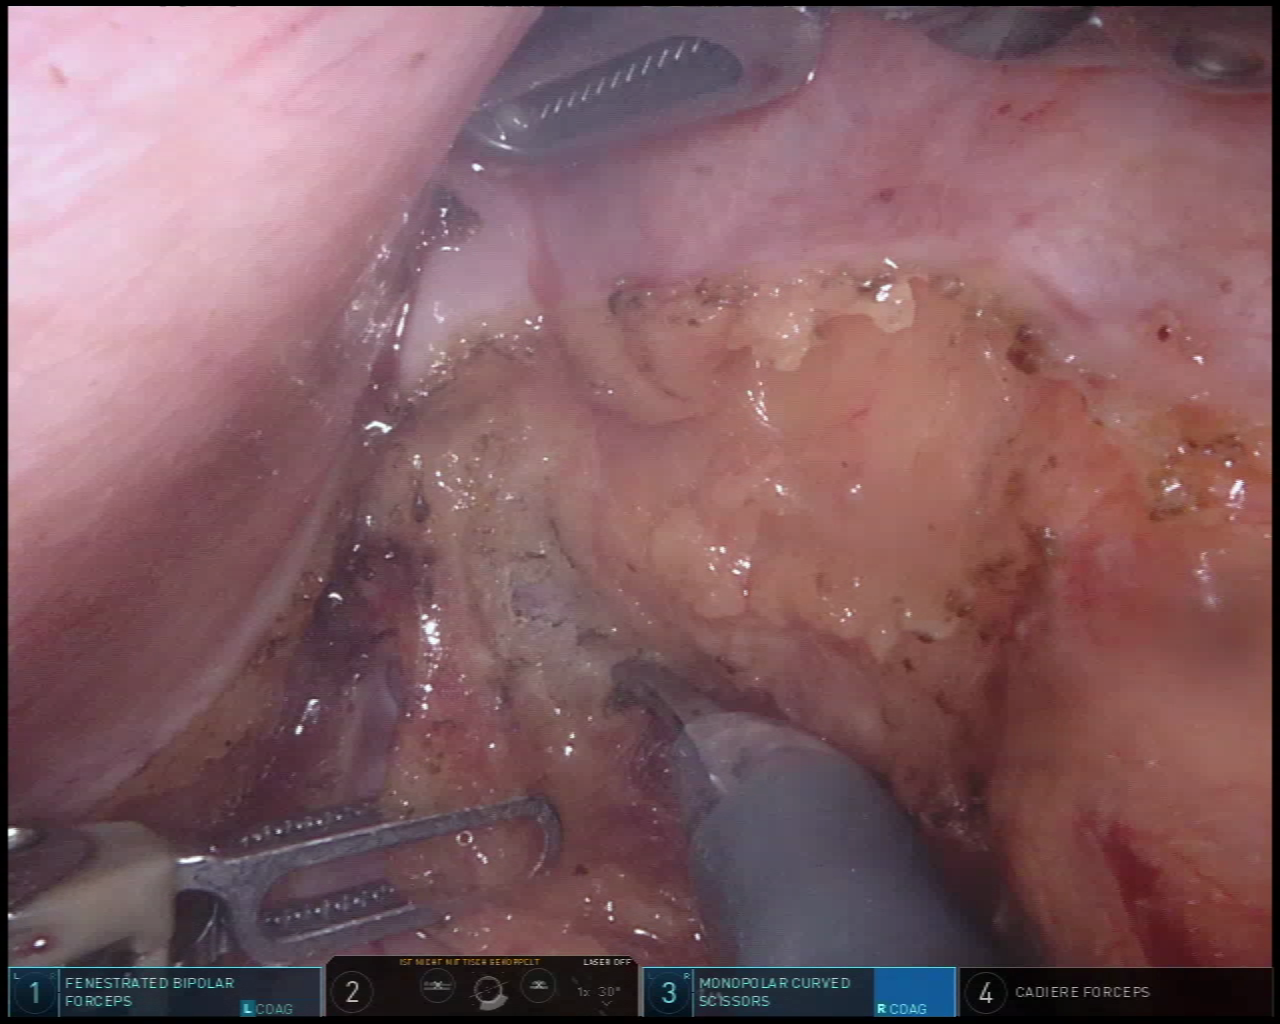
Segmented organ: vesicular_glands
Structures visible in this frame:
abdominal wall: no
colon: no
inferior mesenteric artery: no
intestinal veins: no
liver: no
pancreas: no
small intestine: no
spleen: no
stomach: no
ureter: no
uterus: no
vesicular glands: yes